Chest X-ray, AP view. Patient: 33 years old, sex F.
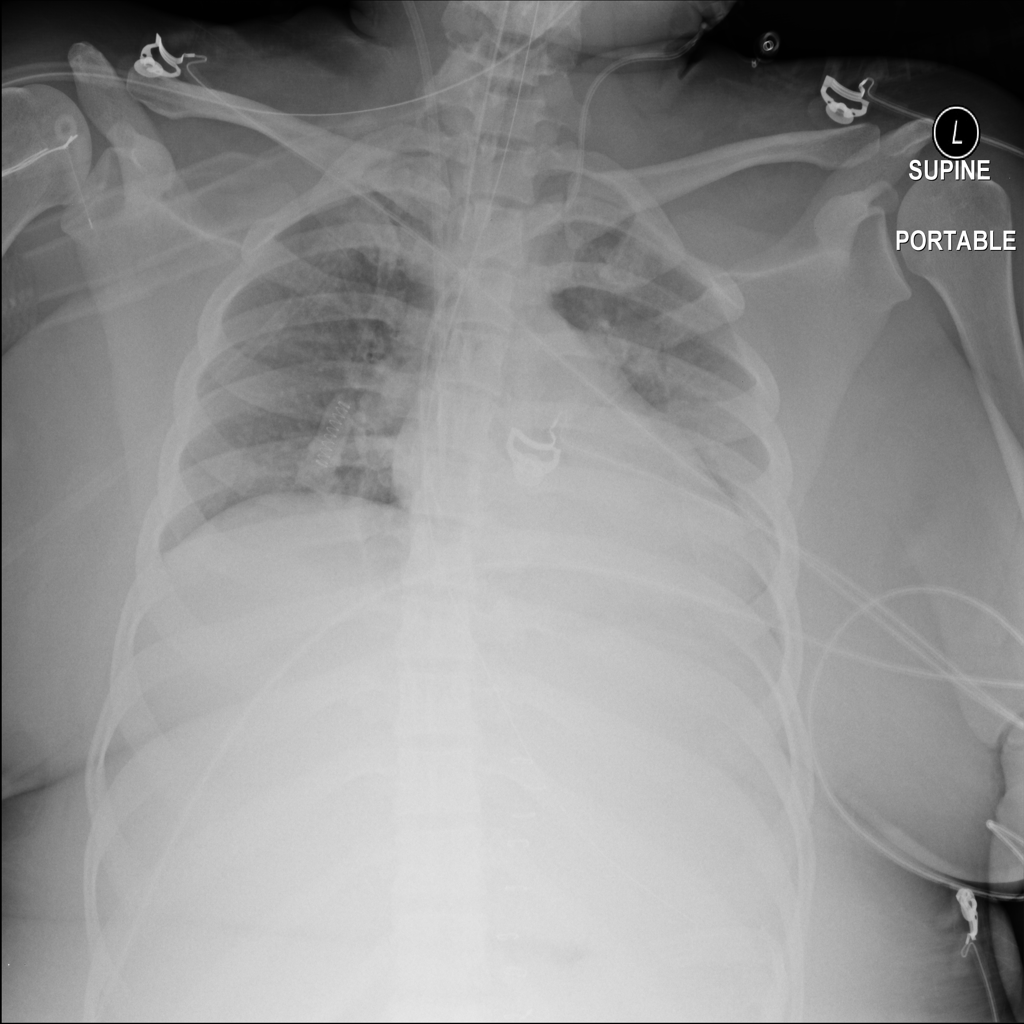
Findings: Atelectasis, Consolidation